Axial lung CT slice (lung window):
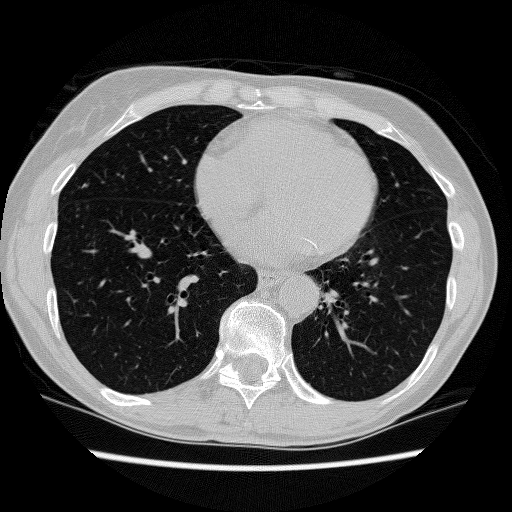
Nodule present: no